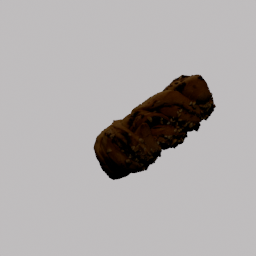
Label: nature